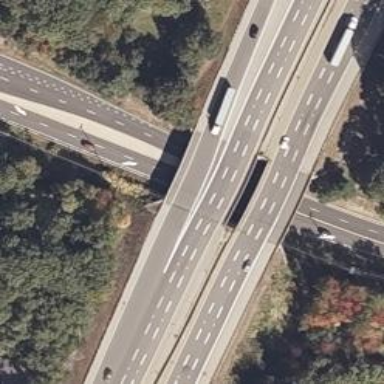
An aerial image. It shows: Asphalt motorway.